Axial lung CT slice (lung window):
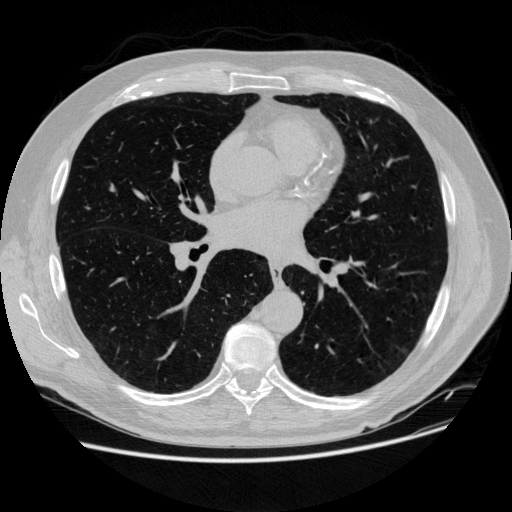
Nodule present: no